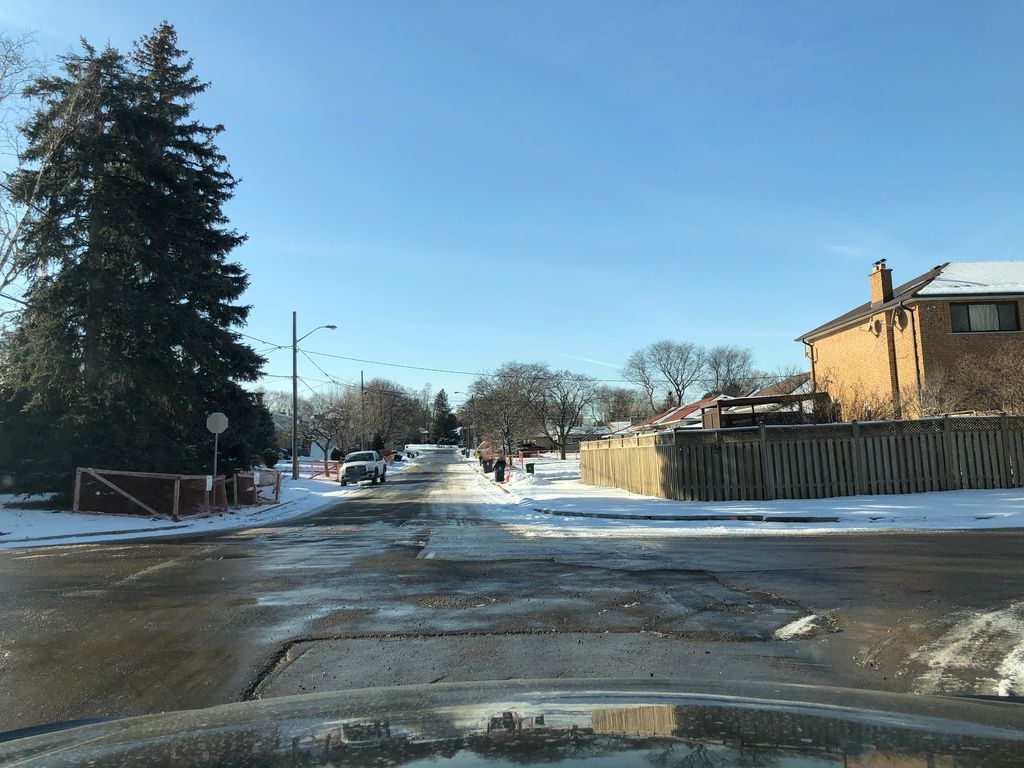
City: toronto